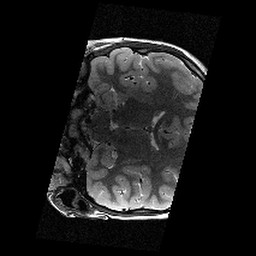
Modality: T2w
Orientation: coronal
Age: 9
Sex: female
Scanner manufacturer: siemens
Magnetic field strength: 3 T
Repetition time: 9.23 s
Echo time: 0.067 s